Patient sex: F
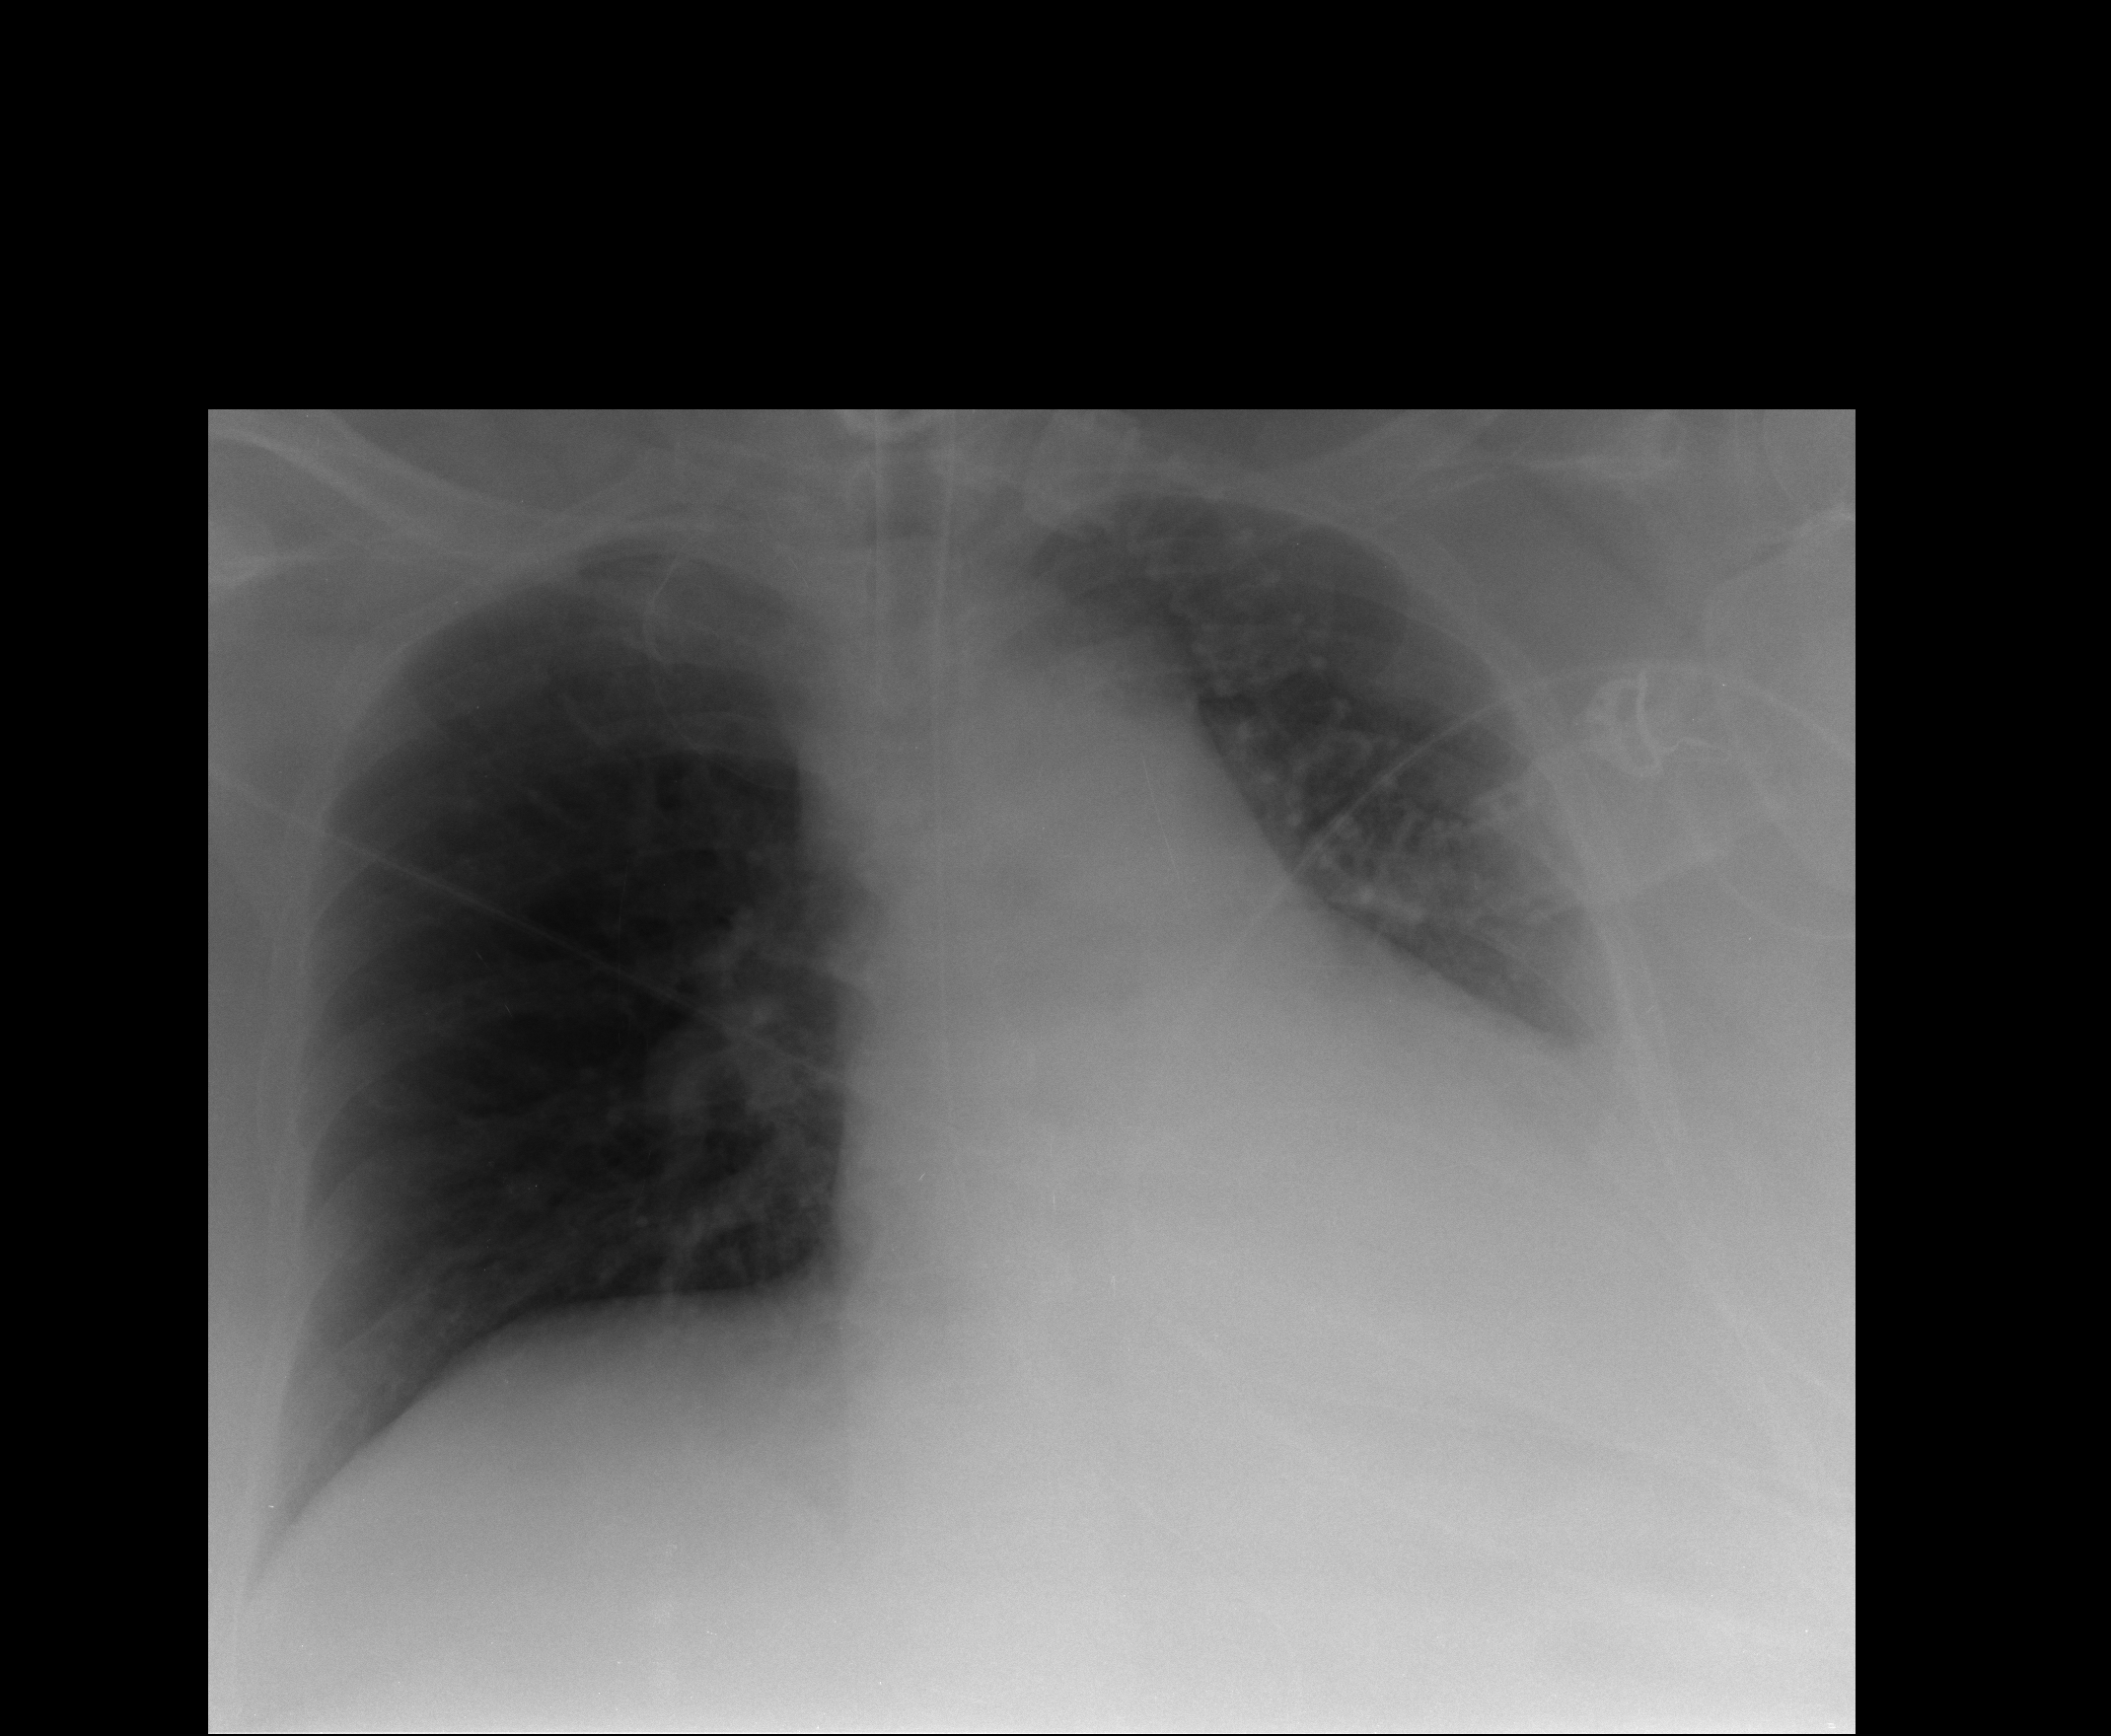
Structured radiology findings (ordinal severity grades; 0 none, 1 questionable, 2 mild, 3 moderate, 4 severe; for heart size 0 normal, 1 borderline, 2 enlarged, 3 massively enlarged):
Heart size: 2
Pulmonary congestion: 2
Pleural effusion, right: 0
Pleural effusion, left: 2
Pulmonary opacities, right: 0
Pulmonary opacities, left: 2
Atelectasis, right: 0
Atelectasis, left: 3